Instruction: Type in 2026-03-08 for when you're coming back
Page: home
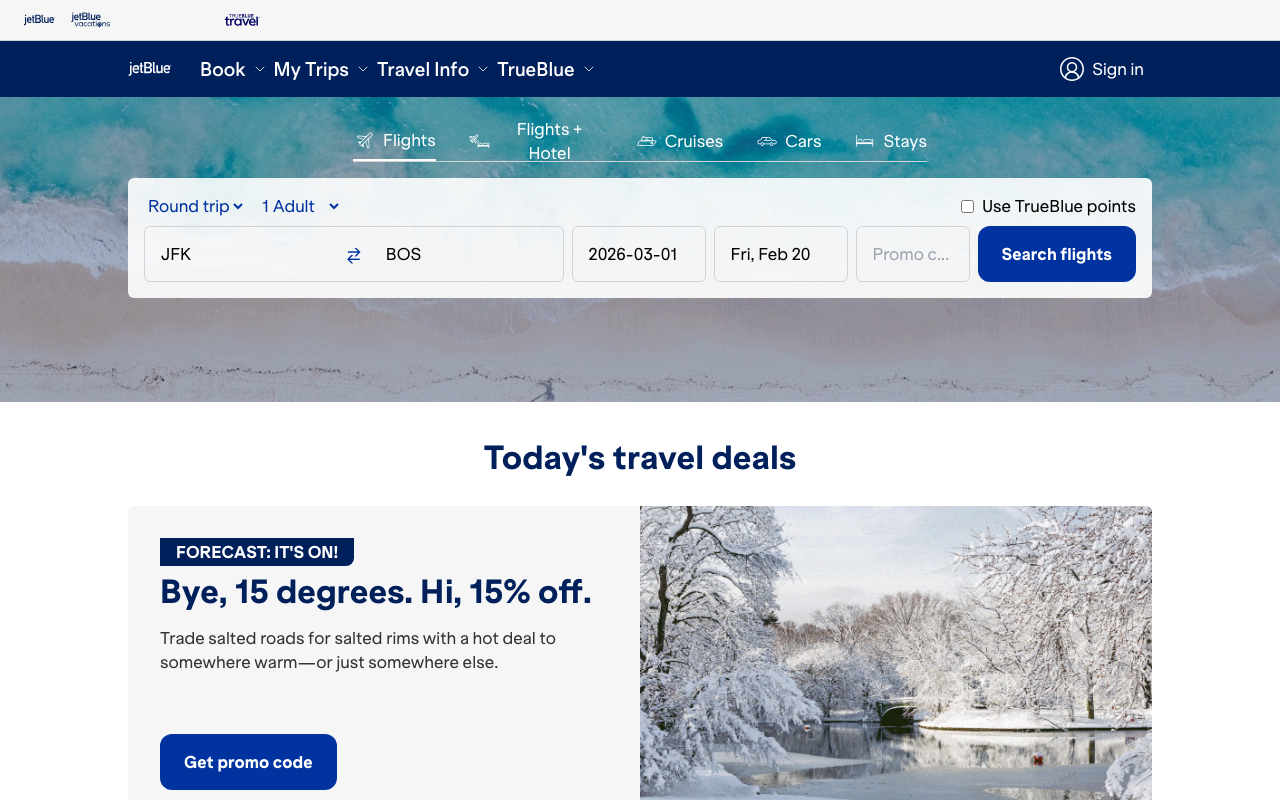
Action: type